【题型】选择题　【知识点】函数　【难度】easy
如图所示：曲线$C_1$，$C_2$，$C_3$和$C_4$分别是指数函数$y=a^x$，$y=b^x$，$y=c^x$和$y=d^x$的图象，则$a$，$b$，$c$，$d$与$1$的大小关系是（ ）

\vspace{0.5em}
A. $a < b < 1 < c < d$ \quad
B. $a < b < 1 < d < c$ \\
C. $b < a < 1 < c < d$ \quad
D. $b < a < 1 < d < c$
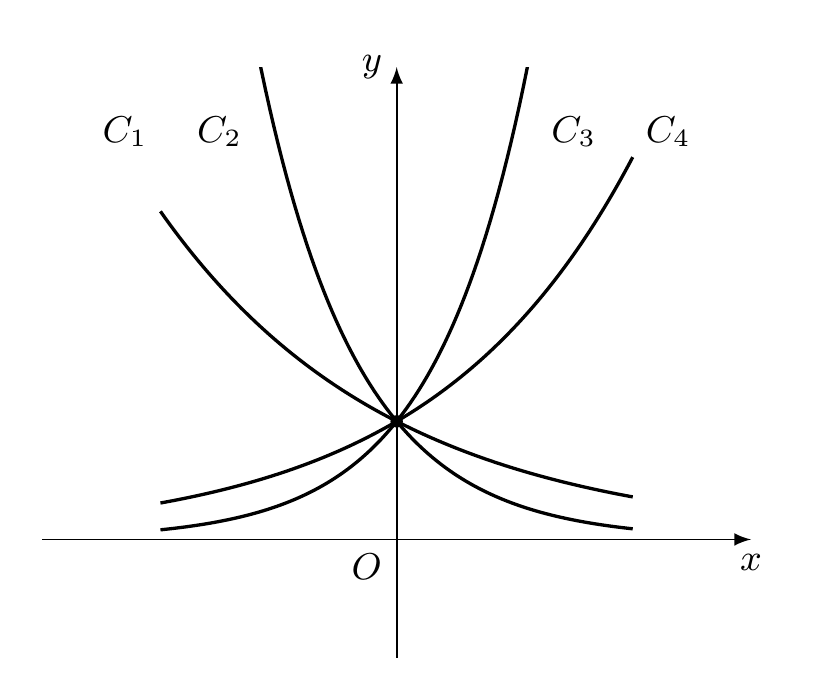
【解答】
\textbf{【答案】} $\boldsymbol{D}$

\vspace{1em}
\textbf{【分析】} 先根据指数函数的单调性，确定$a$，$b$，$c$，$d$与$1$的关系，再由$x=1$时，函数值的大小判断。

\vspace{1em}
\textbf{【详解】} 因为当底数大于$1$时，指数函数是定义域上的增函数，
当底数小于$1$时，指数函数是定义域上的减函数，

所以$c$，$d$大于$1$，$a$，$b$小于$1$，

由图知：$c^1 > d^1$，即$c > d$，$b^1 < a^1$，即$b < a$，

所以$b < a < 1 < d < c$，

故选：$\boldsymbol{D}$。